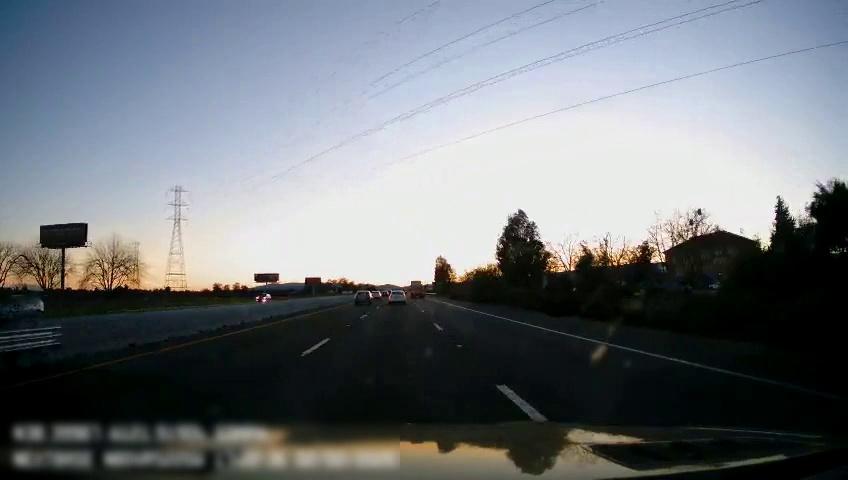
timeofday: Day
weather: Sunny
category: Drivable Space
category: Vehicles | Car
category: Vehicles | SUV
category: Vehicles | SUV
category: Vehicles | Car
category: Vehicles | Car
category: Vehicles | Truck
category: Lanes | Current Lane
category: Lanes | Current Lane
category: Lanes | Alternate Lane
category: Lanes | Alternate Lane